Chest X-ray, AP view. Patient: 29 years old, sex F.
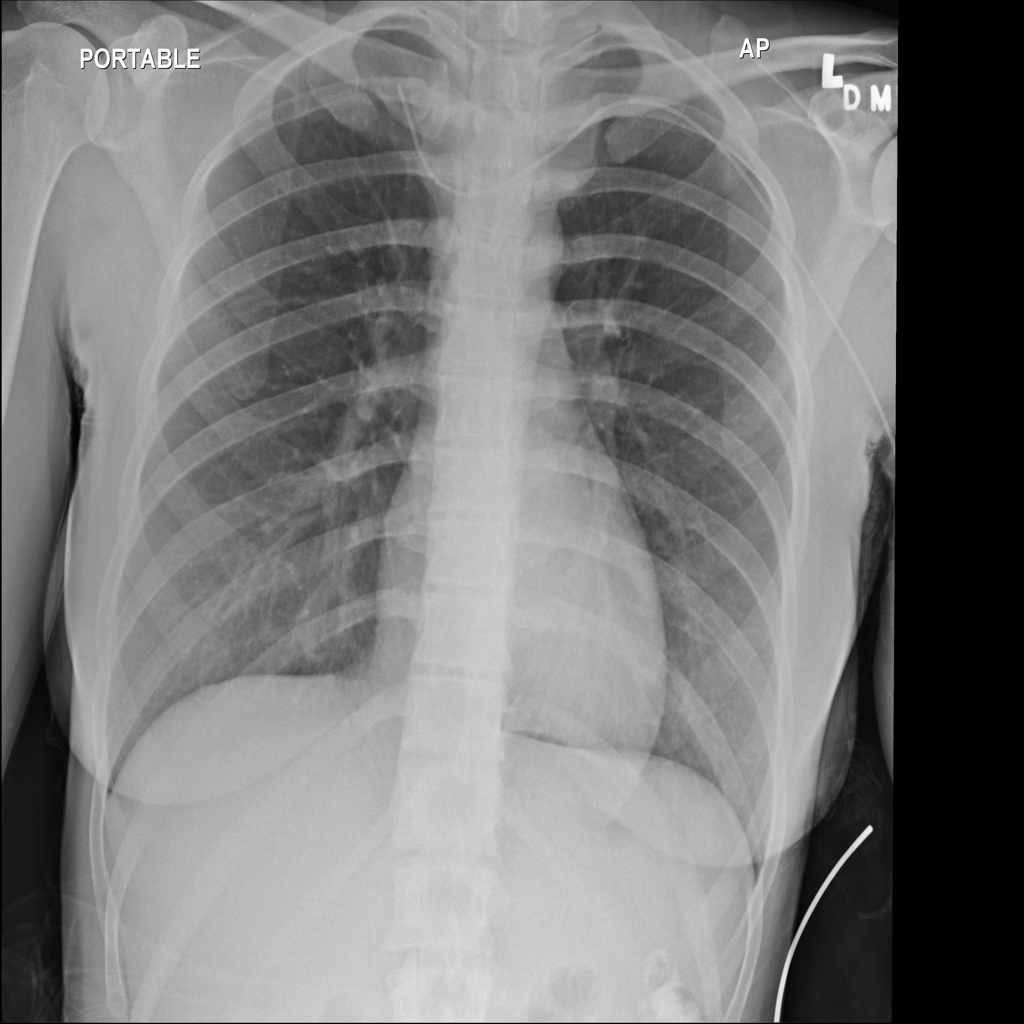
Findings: No Finding